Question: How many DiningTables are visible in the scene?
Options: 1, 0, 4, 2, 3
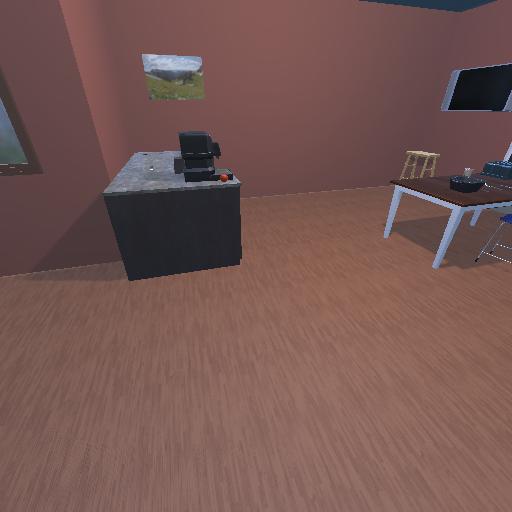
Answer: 1